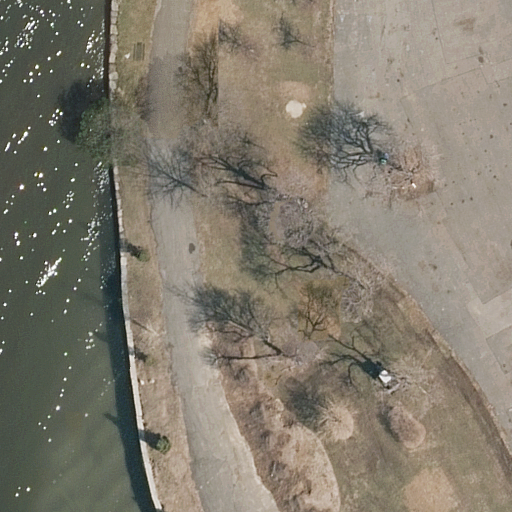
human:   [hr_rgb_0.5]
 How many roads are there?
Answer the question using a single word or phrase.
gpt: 3

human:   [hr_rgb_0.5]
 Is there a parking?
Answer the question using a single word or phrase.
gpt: yes

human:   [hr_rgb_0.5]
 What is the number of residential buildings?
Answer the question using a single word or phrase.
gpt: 0

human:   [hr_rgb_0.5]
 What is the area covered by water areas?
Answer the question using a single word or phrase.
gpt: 2487m2

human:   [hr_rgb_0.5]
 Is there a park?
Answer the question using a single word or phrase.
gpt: yes

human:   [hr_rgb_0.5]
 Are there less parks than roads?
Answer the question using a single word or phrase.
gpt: yes

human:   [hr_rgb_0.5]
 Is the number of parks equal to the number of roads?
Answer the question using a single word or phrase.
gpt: no

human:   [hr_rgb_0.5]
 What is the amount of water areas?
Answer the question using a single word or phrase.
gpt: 1

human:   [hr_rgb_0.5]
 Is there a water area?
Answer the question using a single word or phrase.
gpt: yes

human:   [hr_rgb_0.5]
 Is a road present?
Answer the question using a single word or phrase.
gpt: yes

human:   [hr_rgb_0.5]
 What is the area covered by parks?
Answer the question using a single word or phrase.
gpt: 10633m2

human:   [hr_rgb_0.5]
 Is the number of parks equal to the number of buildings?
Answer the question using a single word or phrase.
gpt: no

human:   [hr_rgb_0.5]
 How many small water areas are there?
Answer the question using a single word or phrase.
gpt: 0

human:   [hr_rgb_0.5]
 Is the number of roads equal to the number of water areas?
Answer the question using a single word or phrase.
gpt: no

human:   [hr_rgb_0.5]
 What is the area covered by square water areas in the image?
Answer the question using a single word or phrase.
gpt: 0m2

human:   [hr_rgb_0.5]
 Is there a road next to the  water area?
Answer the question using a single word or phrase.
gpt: yes

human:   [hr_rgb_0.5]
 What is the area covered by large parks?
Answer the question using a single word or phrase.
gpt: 10633m2

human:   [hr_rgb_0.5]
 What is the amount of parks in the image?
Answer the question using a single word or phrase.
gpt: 1

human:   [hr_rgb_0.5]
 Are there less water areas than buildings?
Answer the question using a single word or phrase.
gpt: no

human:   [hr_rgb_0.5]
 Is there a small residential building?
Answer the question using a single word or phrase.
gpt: no

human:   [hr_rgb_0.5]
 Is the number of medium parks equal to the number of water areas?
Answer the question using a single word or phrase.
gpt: no

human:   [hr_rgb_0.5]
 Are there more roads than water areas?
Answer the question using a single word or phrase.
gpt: yes

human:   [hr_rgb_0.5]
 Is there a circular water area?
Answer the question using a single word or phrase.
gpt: no

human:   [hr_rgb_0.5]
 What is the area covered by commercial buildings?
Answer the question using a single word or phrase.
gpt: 0m2

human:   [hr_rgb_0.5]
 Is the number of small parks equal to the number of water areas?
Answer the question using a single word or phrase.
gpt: no

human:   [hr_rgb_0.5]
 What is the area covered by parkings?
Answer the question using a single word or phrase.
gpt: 1092m2

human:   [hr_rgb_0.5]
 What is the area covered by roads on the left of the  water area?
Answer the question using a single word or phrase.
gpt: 0m2

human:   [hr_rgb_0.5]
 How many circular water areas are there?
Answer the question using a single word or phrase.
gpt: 0

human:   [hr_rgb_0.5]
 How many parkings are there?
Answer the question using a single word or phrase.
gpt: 1

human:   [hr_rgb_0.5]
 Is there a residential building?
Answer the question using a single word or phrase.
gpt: no

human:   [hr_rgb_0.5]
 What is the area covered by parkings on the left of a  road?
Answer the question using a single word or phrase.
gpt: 0m2

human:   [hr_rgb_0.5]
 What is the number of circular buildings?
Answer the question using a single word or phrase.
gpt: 0

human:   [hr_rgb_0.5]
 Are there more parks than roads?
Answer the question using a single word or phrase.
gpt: no

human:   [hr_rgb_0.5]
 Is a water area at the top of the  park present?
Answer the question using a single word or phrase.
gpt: no

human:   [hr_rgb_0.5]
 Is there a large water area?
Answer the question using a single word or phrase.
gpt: yes

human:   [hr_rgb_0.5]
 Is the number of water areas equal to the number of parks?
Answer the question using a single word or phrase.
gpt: yes

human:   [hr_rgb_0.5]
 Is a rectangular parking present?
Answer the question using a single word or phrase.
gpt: yes

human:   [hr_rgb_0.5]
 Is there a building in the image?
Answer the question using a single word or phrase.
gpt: no

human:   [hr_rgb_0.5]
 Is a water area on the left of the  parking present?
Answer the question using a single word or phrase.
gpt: yes

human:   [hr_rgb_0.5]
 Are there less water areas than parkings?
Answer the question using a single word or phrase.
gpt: no

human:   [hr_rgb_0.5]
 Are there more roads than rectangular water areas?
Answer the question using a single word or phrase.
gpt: yes

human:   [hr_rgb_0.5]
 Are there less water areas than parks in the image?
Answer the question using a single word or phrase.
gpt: no

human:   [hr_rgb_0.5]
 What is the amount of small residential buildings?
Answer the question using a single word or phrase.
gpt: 0

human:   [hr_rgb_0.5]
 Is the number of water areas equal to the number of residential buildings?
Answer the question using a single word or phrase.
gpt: no

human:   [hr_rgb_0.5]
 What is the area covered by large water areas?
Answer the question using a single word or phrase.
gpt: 2487m2

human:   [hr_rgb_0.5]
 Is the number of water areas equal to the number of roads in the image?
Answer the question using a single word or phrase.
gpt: no

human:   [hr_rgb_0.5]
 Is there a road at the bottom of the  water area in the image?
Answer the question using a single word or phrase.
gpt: no

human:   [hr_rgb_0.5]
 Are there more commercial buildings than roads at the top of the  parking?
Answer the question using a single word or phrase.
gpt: no

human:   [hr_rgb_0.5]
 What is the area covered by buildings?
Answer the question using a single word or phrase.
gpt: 0m2

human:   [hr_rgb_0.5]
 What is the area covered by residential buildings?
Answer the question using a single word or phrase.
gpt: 0m2

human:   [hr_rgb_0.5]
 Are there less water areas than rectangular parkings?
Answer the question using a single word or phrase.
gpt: no

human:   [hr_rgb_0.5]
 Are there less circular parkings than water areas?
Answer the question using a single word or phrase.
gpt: yes

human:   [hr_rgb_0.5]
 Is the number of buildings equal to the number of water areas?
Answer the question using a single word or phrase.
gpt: no

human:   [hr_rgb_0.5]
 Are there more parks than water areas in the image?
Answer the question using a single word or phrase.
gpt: no

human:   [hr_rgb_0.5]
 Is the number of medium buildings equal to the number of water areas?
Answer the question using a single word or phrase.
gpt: no

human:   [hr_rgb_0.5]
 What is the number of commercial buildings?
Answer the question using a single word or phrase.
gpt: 0

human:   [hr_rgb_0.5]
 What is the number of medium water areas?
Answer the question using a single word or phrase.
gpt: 0

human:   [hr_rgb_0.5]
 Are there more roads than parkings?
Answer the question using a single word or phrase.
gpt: yes

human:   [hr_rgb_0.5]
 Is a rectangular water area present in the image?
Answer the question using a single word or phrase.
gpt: no

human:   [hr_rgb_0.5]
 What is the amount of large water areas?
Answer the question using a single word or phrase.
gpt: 1

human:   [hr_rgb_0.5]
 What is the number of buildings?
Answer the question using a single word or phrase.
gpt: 0

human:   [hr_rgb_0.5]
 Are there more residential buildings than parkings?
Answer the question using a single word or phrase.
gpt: no

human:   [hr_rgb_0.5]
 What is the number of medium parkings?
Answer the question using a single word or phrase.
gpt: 0

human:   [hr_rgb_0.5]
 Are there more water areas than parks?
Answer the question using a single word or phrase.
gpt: no